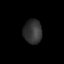
Tissue: skin
Cell type: Epithelial cells
Senescence score: 0.2732
Nuclear area (px): 442
Mean DAPI intensity: 50.068